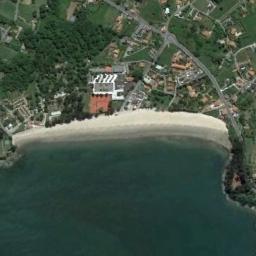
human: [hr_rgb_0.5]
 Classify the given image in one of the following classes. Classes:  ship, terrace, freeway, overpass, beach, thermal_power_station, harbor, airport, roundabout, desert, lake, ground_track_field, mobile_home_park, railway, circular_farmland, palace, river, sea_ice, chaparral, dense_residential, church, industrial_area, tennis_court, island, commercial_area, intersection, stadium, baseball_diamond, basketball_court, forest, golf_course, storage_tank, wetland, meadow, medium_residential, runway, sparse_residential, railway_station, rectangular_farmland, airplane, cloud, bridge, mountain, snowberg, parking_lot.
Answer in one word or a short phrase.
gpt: beach